Aerial crown-view tile of a tropical tree (Barro Colorado Island, Panama), acquired 20250715:
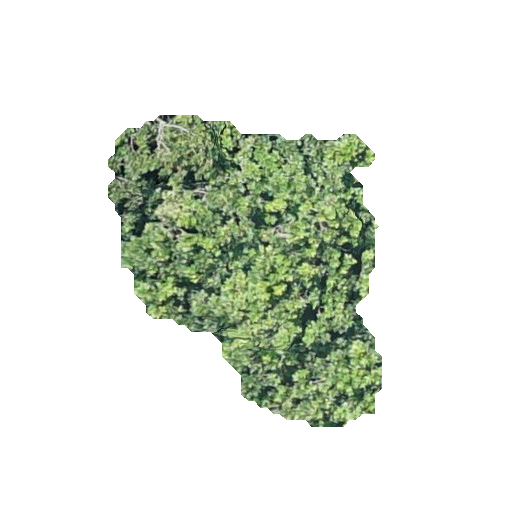
Species: Anacardium excelsum
GBIF accepted scientific name: Anacardium excelsum
Crown area: 89.525 m²